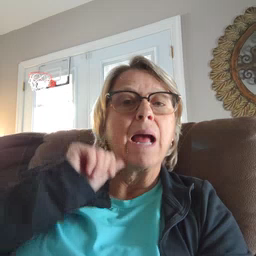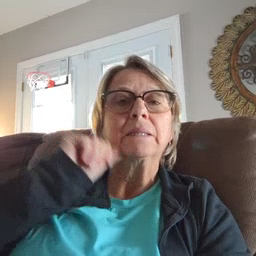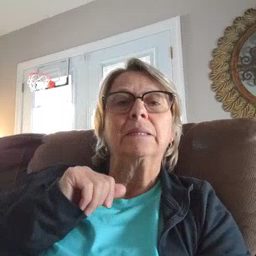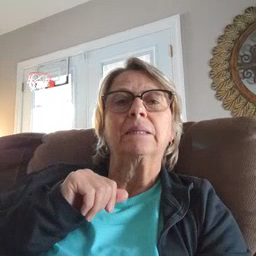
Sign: aunt